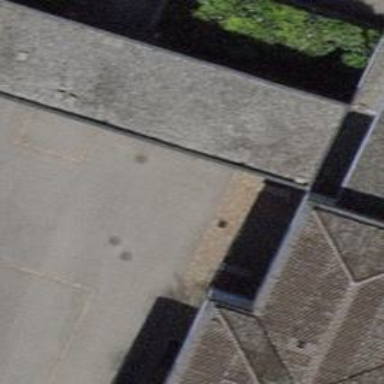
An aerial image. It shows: School.